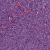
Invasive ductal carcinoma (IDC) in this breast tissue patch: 1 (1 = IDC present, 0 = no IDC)